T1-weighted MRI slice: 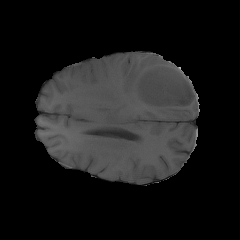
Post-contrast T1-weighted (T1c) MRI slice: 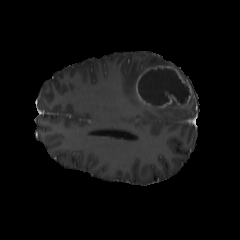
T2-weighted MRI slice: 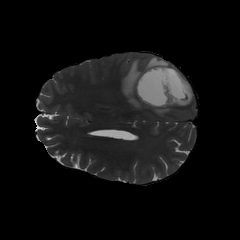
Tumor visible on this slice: yes